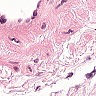
Metastatic tissue present: no